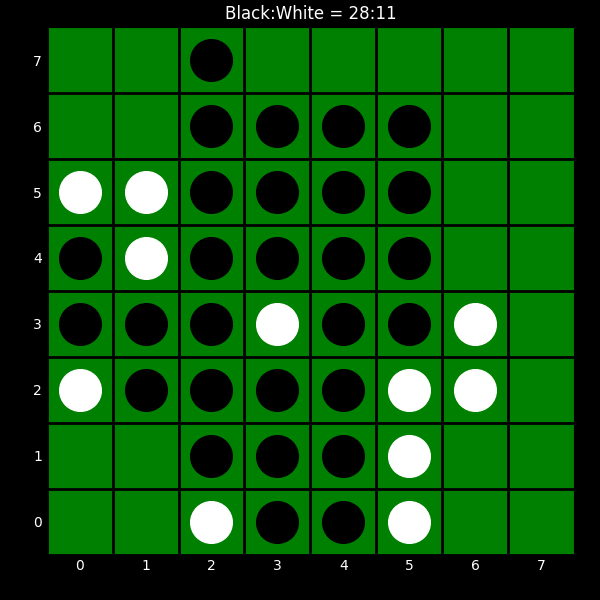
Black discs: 28
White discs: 11